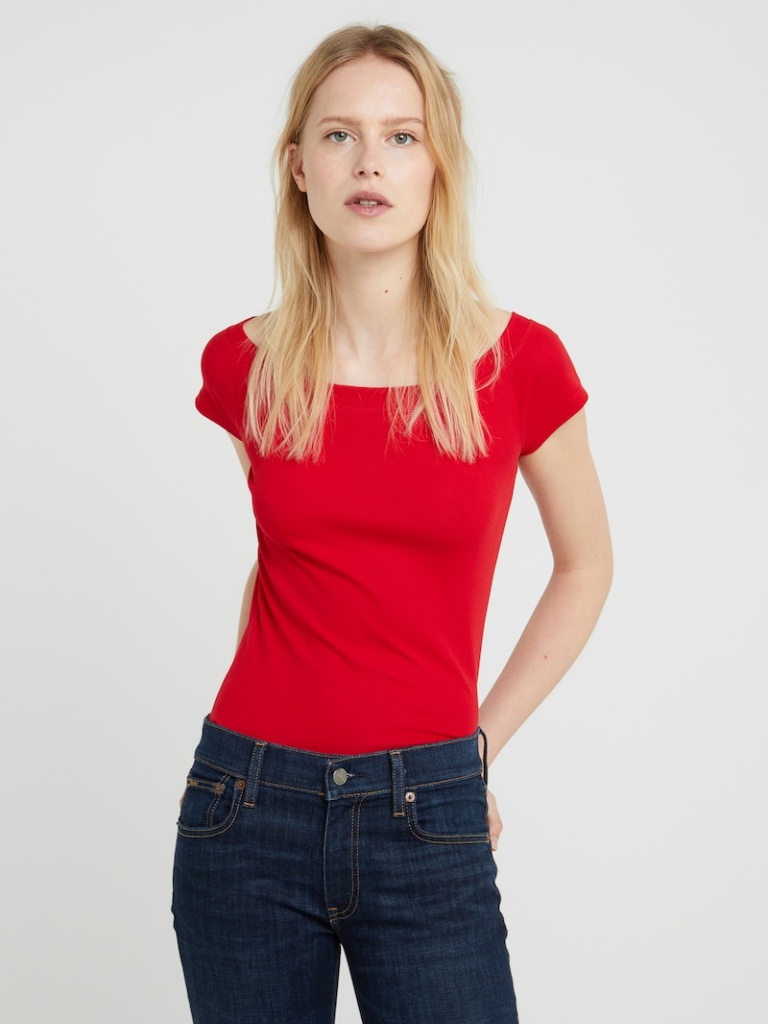
cotton tight short sleeve hip length Fully Tucked in scoop t-shirt